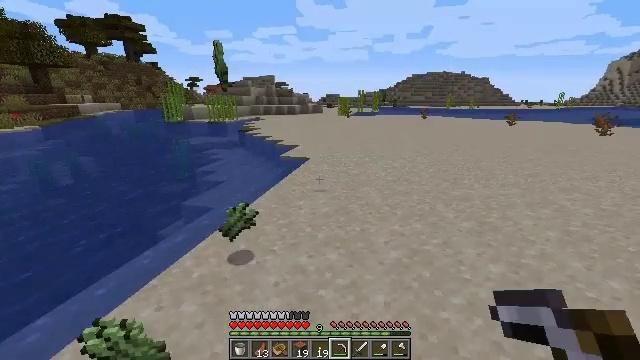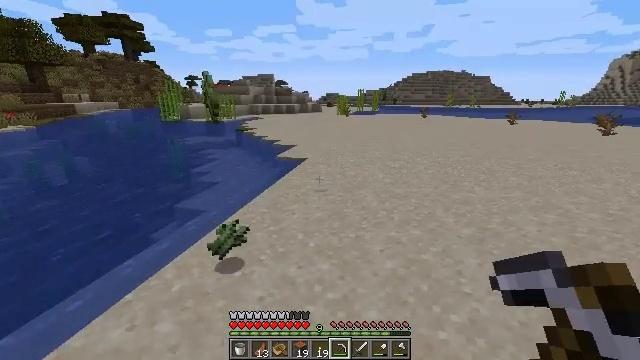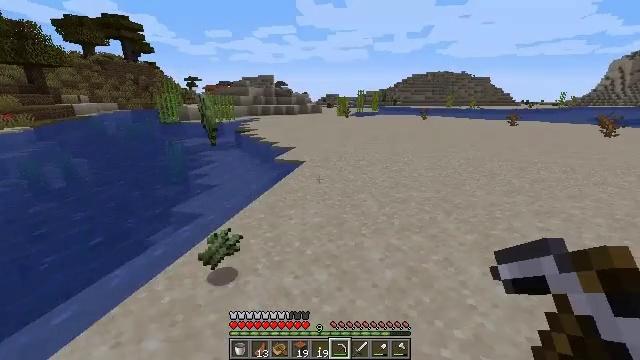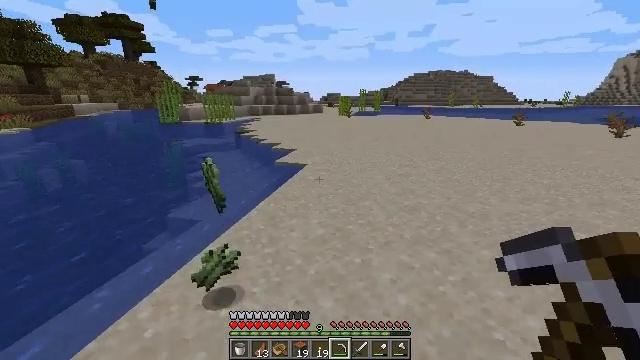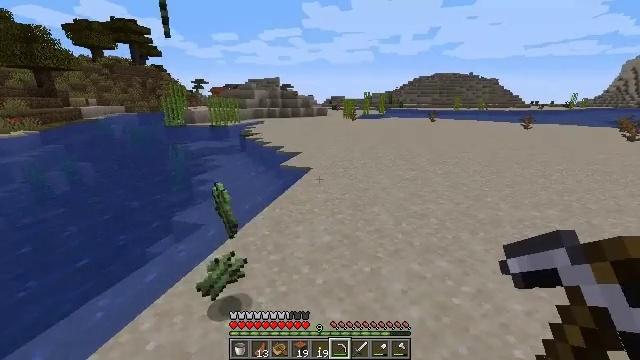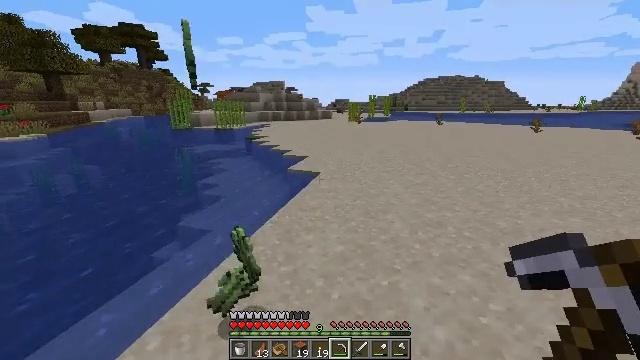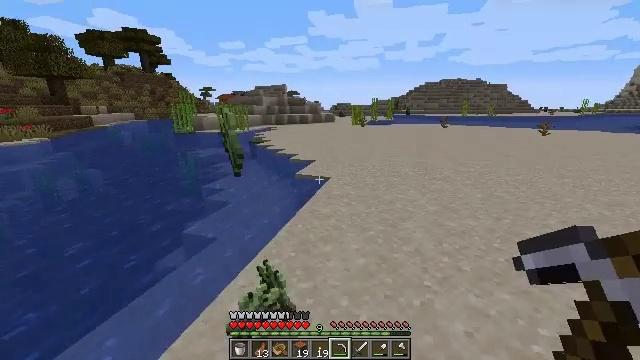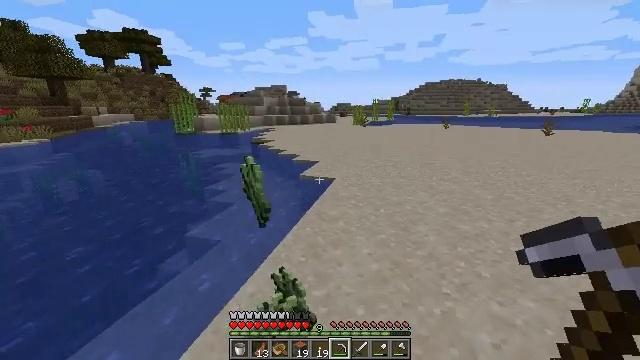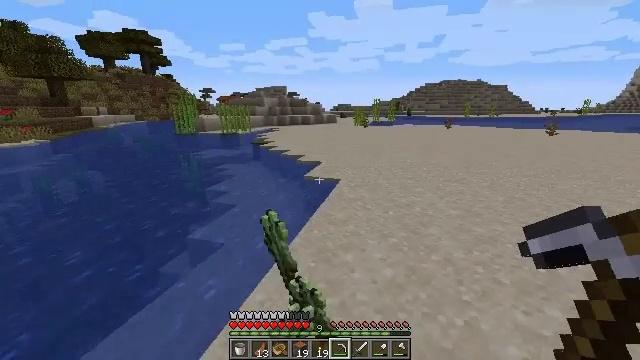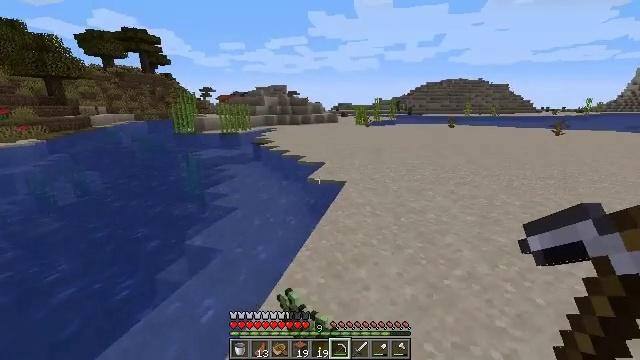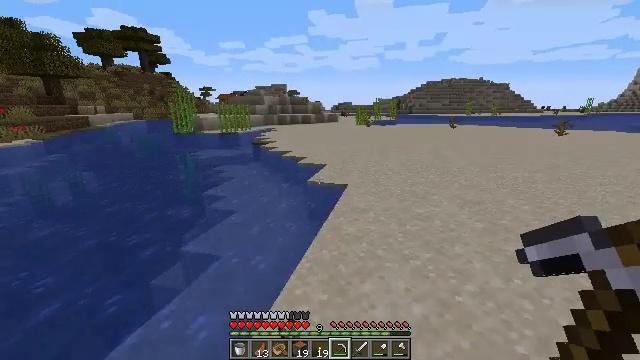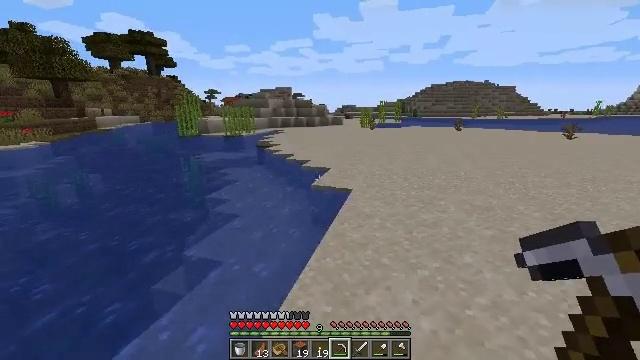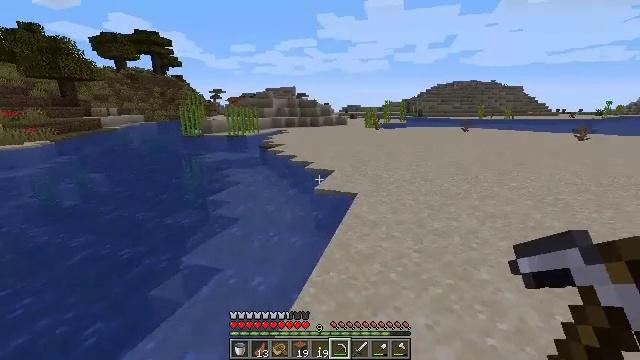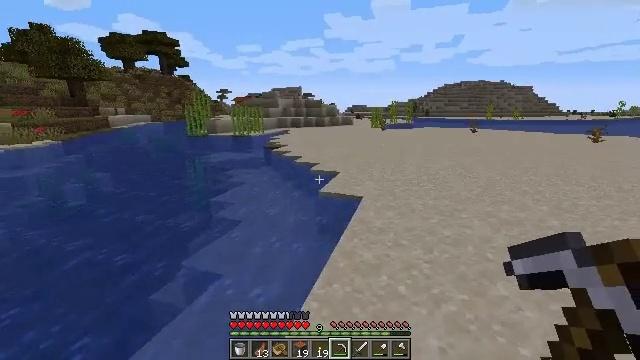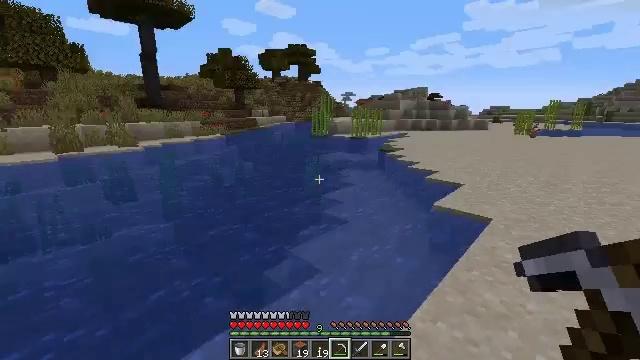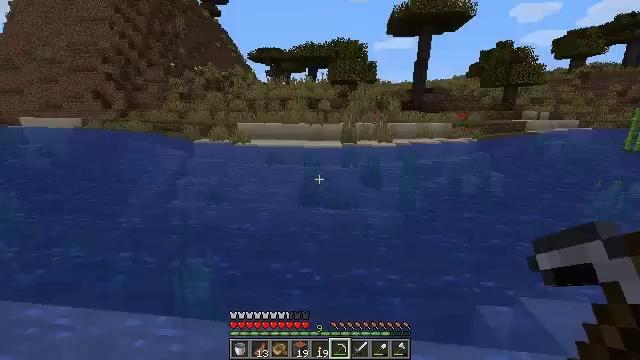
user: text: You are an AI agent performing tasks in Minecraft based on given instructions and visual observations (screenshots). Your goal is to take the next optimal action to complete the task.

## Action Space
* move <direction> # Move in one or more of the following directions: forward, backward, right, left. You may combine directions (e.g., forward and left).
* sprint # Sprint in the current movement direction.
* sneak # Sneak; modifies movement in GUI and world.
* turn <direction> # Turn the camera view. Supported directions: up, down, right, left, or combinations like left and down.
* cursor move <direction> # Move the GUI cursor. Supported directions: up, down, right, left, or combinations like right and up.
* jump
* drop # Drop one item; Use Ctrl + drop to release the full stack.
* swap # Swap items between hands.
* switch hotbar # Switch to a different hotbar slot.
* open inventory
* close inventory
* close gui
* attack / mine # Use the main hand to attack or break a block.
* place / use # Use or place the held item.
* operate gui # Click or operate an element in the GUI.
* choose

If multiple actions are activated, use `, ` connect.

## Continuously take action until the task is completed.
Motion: motion action
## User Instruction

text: Mine the sugar cane near rivers.
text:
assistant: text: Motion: move forward
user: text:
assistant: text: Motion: move forward
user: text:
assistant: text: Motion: move forward and move left
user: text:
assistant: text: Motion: move forward and move left
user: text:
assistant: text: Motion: move forward and move left
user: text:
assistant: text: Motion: move forward and move left
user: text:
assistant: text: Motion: move forward and move left
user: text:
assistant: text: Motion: move forward
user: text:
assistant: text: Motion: move forward
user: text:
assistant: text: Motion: move forward
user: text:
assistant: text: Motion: move forward
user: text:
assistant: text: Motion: move forward
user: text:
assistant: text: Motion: move forward, turn left
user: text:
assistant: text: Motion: move forward and move right, turn left
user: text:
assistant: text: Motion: move forward and move right, turn left
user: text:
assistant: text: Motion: move forward and move right, turn left and up
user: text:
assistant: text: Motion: move right, turn left
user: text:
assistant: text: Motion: move right, turn left
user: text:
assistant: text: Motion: move back, turn left
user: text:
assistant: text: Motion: move back and move left, turn left and up
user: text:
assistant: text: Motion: move back and move left, turn left
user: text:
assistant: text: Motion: move back and move left
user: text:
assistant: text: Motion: move left, turn left
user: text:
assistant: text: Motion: move forward and move left, turn left
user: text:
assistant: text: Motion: move forward, turn left
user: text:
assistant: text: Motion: move forward, turn left
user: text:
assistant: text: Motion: move forward, turn left
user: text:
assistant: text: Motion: move forward, sprint
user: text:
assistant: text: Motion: move forward, sprint
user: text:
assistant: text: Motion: move forward, sprint